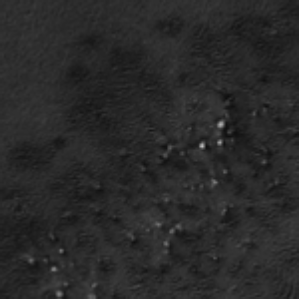
Label: frost